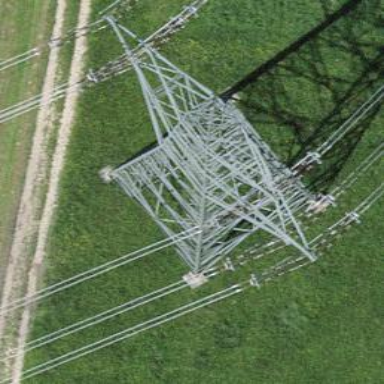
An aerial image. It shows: Towering power structure.